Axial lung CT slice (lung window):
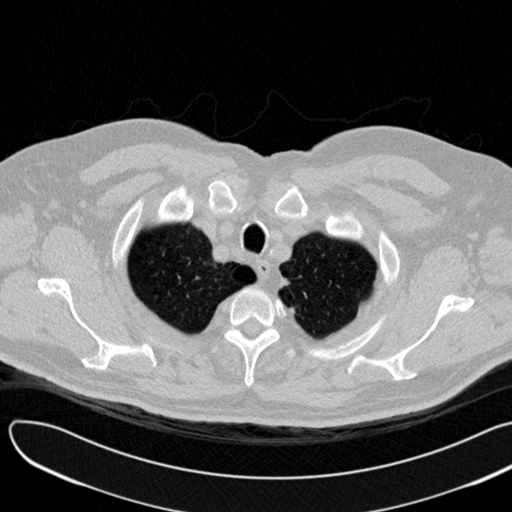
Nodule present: no